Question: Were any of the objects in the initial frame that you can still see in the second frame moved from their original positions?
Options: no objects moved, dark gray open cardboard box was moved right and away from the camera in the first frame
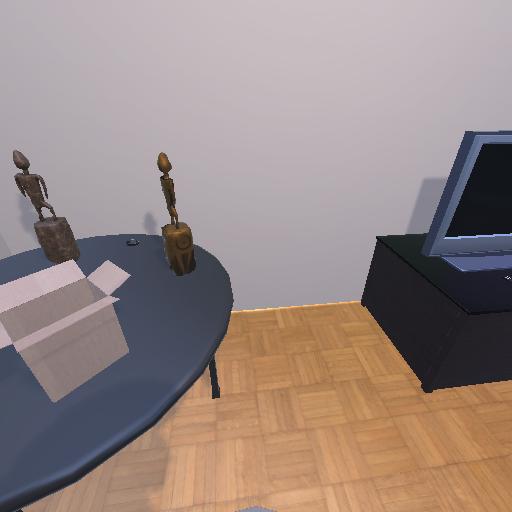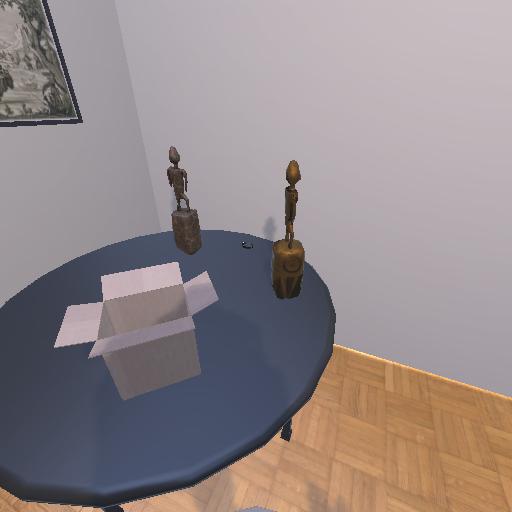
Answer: no objects moved